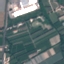
Land use / land cover: PermanentCrop